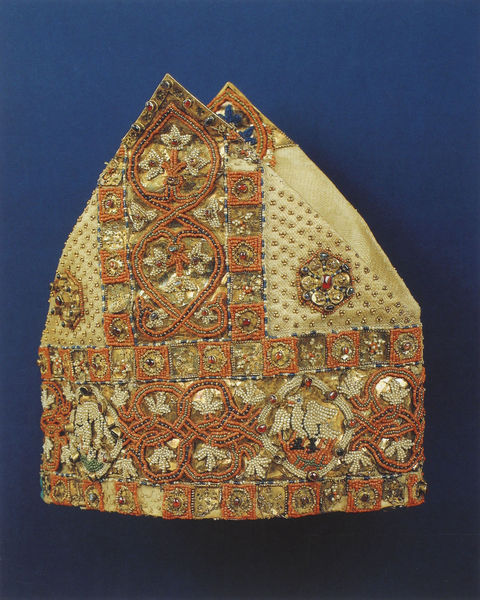
Titel: Mitra mit Perlstickerei
Institution: Halberstadt, Domschatz
Schlagwörter: blau, kopf, vogel, blume, blumen, hut, orange, weiss, blüten, rot, tiere, beige, muster, ornament, mütze, steine, taube, bestickt, gold, stickerei, stoff, blatt, edelsteine, perlen, ranken, kopfbedeckung, papst, spitz, verzierung, verziert, mitra, tiara, ornat, liturgie, roit, kleidungsstück, spoitze, chistentum, ligutrgie